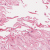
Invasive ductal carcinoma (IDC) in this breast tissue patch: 0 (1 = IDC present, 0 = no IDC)